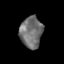
Tissue: skin
Cell type: Epithelial cells
Senescence score: 0.246
Nuclear area (px): 685
Mean DAPI intensity: 112.031